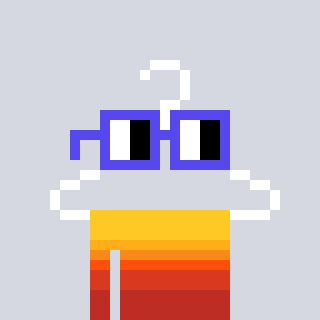
a pixel art character with square blue glasses, a hanger-shaped head and a bege-colored body on a cool background